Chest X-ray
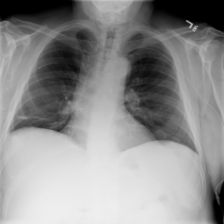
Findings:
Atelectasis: positive
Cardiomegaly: negative
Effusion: negative
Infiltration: negative
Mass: negative
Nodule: negative
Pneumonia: negative
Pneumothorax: negative
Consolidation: negative
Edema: negative
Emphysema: negative
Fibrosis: negative
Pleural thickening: negative
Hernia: negative